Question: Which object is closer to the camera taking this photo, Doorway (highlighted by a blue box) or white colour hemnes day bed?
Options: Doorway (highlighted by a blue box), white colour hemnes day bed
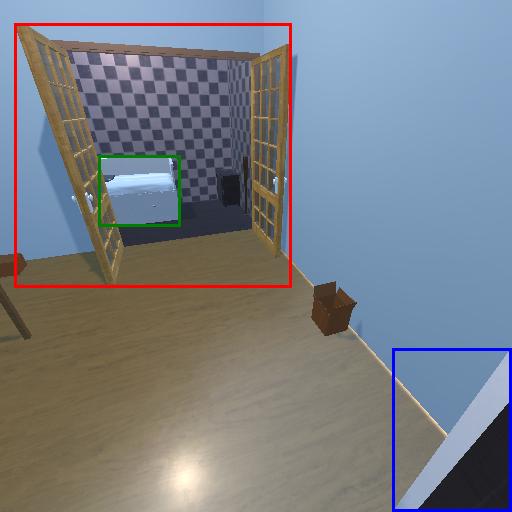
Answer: Doorway (highlighted by a blue box)